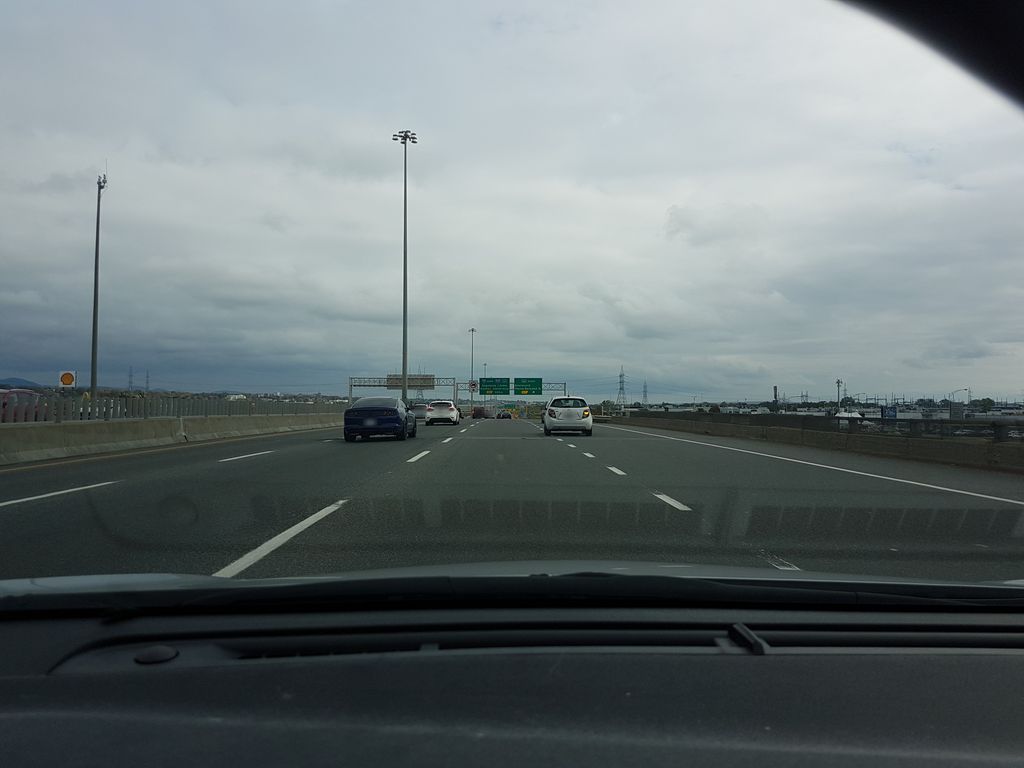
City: quebec_city